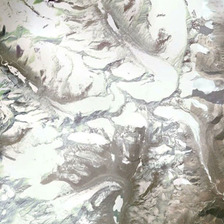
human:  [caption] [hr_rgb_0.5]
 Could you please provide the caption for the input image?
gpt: it is a piece of white snow mountains .

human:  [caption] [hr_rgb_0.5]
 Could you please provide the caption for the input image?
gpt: it is a piece of white snow mountains .

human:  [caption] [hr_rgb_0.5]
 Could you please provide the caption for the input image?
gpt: it is a piece of white snow mountains .

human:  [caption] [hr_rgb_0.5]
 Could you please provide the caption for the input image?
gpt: it is a piece of white snow mountains .

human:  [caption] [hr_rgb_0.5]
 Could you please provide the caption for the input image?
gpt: it is a piece of white snow mountains .